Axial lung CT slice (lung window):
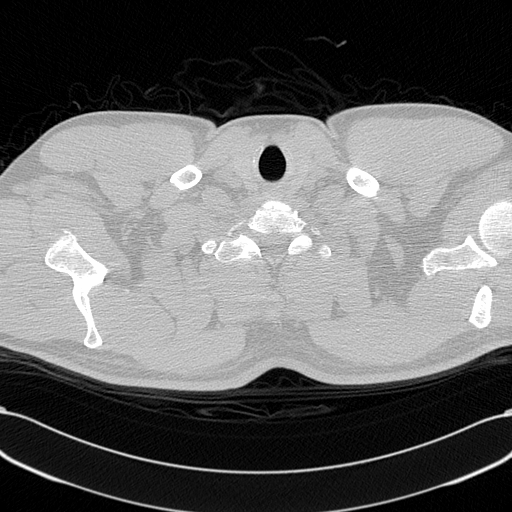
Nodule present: no